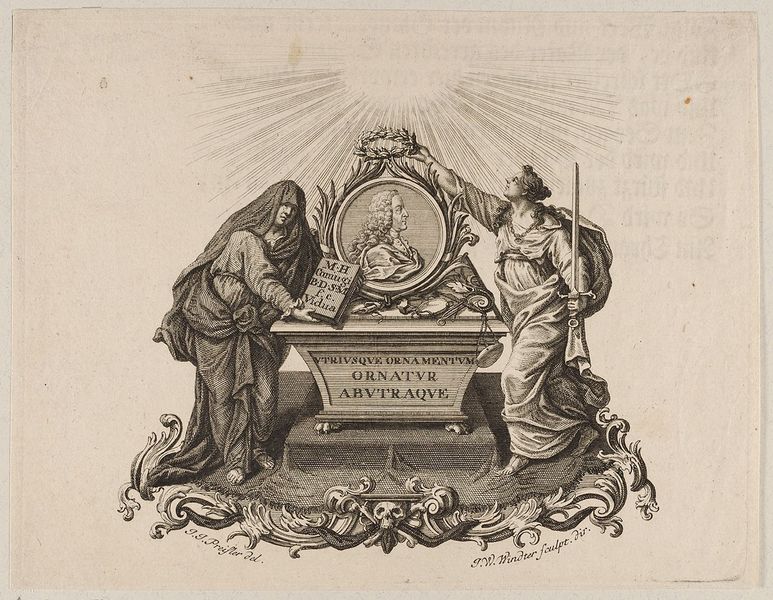
Titel: Grabmal
Künstler: Johann Justus Preisler
Standort: Hamburg
Institution: Museum für Kunst und Gewerbe Hamburg
Schlagwörter: mann, frauen, menschen, frau, licht, profil, schädel, trauer, sonne, rokoko, schrift, grafik, graphik, ornamente, verzierung, fotografie, photographie, buch, medaillon, druck, druckgraphik, druckgrafik, stich, schwert, buchstaben, kranz, lorbeer, lorbeerkranz, totenkopf, medallion, grab, heilig, kupferstich, trauern, victoria, grabmal, lateinisch, sarkophag, sorkophag, grabdenkmal, reproduktionen, toten, druckerzeugnisse, krönung, ornamentstich, vorlageblätter